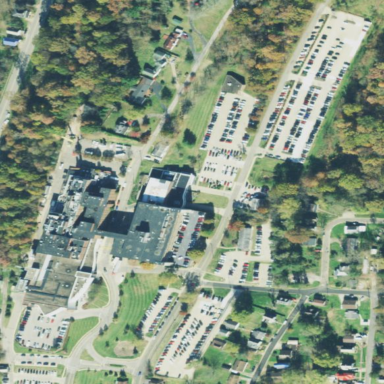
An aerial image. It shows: Hospital providing healthcare services.